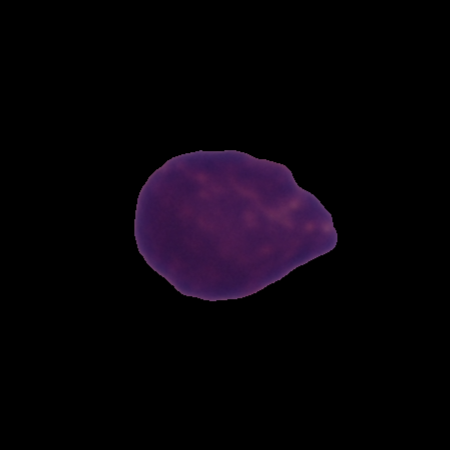
Label: healthy